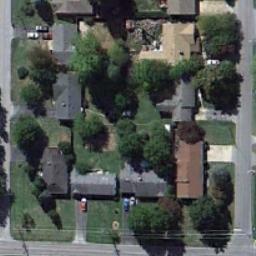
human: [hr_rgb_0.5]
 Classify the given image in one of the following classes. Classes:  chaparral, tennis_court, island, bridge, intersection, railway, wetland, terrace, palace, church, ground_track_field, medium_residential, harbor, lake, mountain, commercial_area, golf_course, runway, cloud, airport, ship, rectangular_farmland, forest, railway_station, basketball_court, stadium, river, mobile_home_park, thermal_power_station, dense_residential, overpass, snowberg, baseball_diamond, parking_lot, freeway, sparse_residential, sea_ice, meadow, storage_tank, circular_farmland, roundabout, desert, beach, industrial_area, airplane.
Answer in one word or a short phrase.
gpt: medium_residential